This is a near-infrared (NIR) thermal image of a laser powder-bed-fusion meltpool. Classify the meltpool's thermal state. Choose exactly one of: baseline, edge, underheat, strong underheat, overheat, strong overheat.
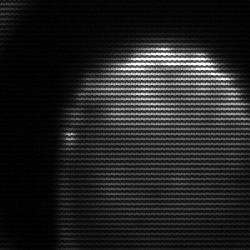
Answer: edge